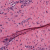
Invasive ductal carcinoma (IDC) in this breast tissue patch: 0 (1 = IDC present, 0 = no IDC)